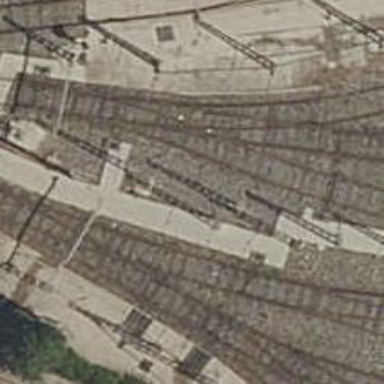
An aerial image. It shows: Yard with electrified tracks having contact line.